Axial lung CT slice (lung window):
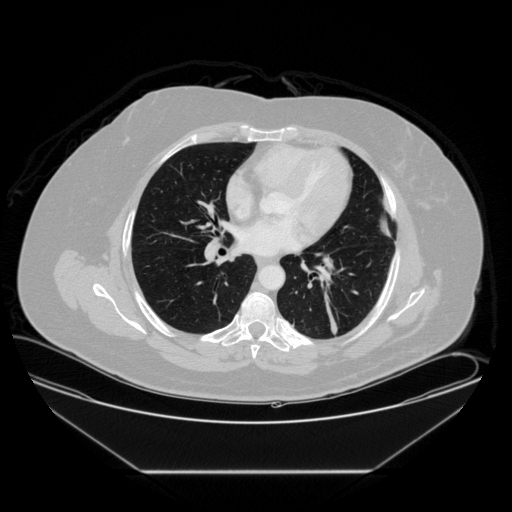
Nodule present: no